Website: bh-photo
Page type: gifting
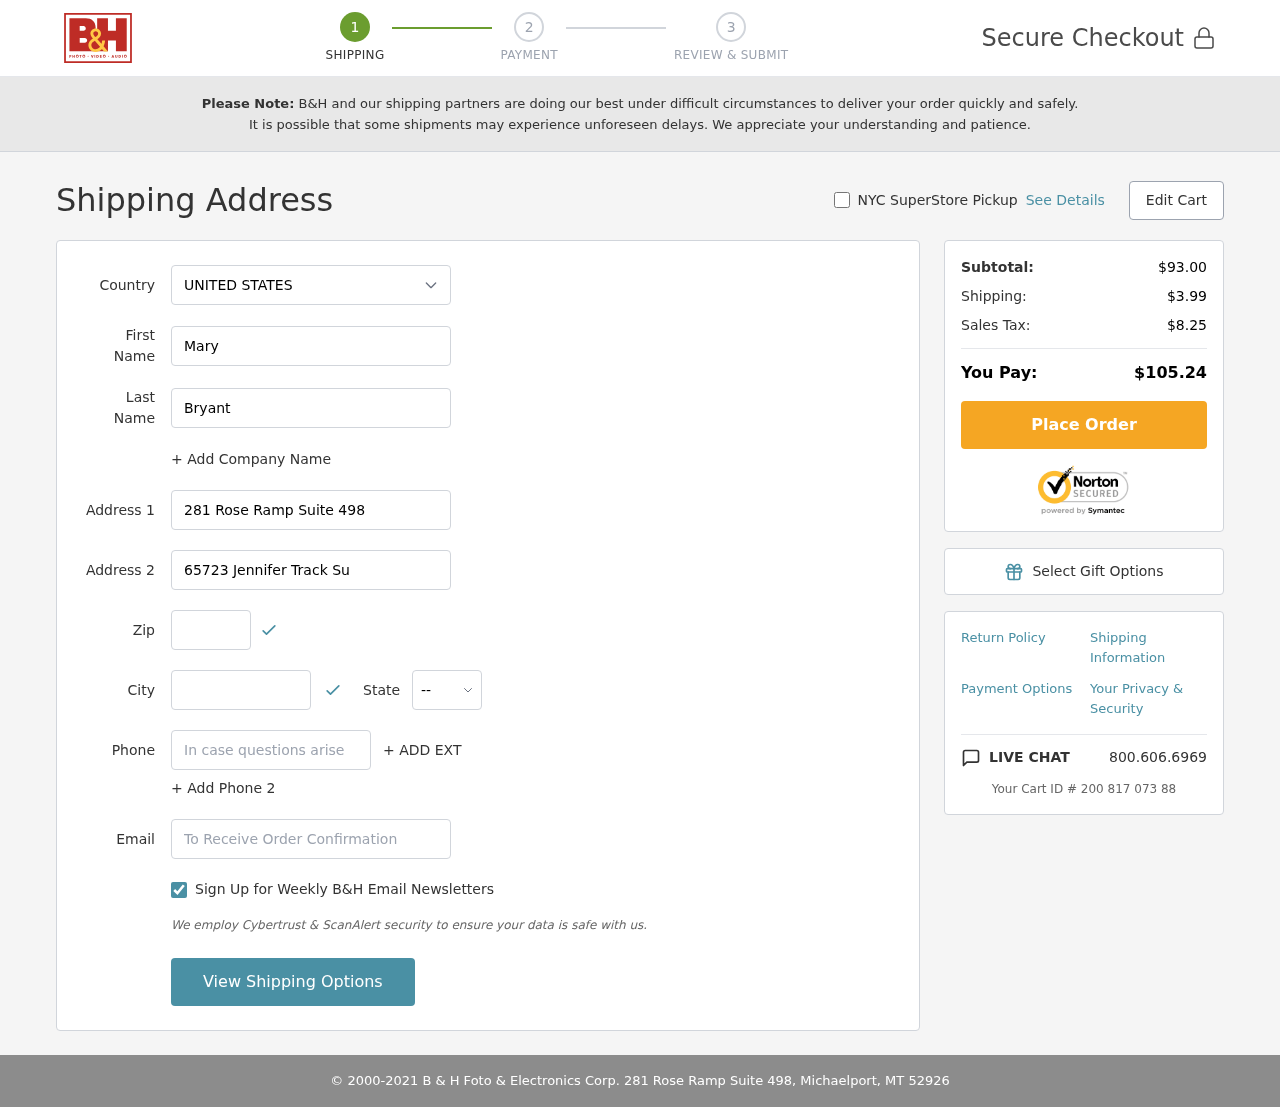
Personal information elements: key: PII_CITY
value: Michaelport
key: PII_COUNTRY
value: United States
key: PII_EMAIL
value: mary.bryant@yahoo.com
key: PII_FIRSTNAME
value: Mary
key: PII_LASTNAME
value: Bryant
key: PII_PHONE
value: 2049894984
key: PII_POSTCODE
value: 52926
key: PII_STATE_ABBR
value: MT
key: PII_STREET
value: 281 Rose Ramp Suite 498
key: PII_STREET2
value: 65723 Jennifer Track Suite 041
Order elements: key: ORDER_SUBTOTAL
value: $93.00
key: ORDER_SHIPPING_COST
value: $3.99
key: ORDER_TAX
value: $8.25
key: ORDER_TOTAL
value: $105.24
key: ORDER_ID
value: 200 817 073 88